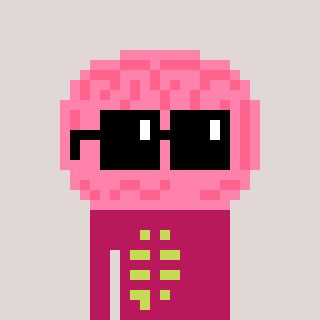
a pixel art character with square black sunglasses, a brain-shaped head and a darkpink-colored body on a warm background